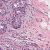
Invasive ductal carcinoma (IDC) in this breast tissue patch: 0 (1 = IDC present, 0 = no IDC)